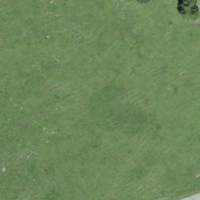
EUNIS habitat code: 24
Species observed at this site:
Gentiana cruciata